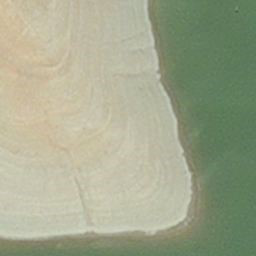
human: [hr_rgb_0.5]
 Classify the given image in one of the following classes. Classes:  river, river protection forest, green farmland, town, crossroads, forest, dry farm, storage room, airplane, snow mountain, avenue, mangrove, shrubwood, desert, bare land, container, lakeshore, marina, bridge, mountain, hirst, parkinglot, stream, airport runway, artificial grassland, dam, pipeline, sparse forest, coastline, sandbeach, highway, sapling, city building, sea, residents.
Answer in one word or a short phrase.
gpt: hirst